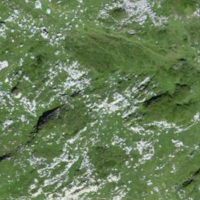
EUNIS habitat code: 23
Species observed at this site:
Saxifraga rotundifolia